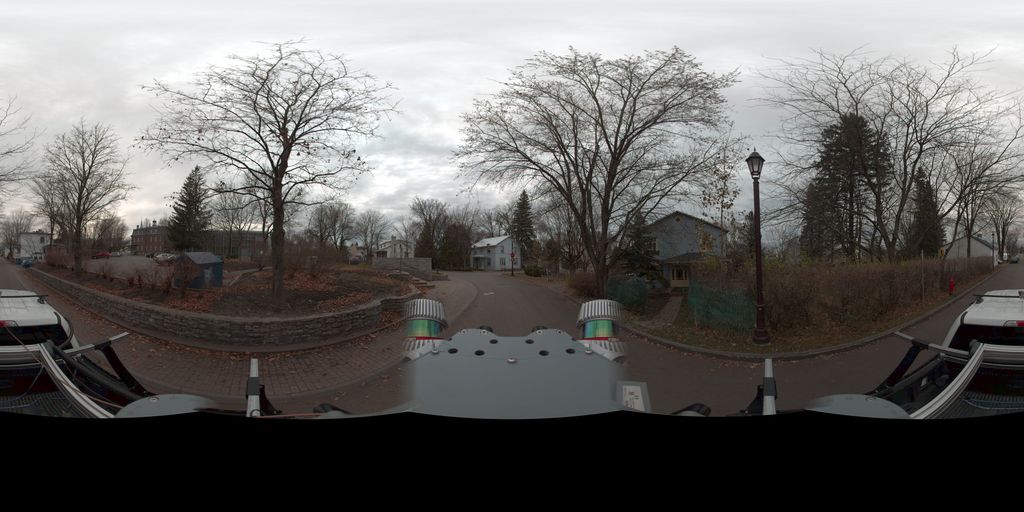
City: quebec_city